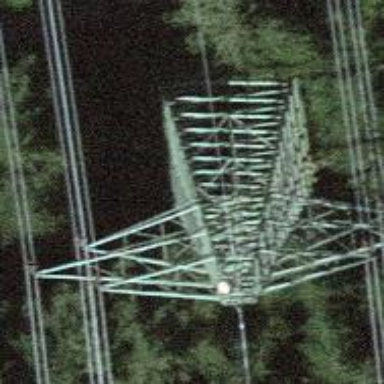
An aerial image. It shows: Towering power structure.